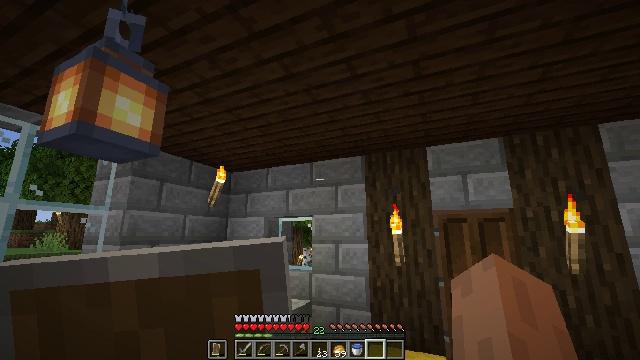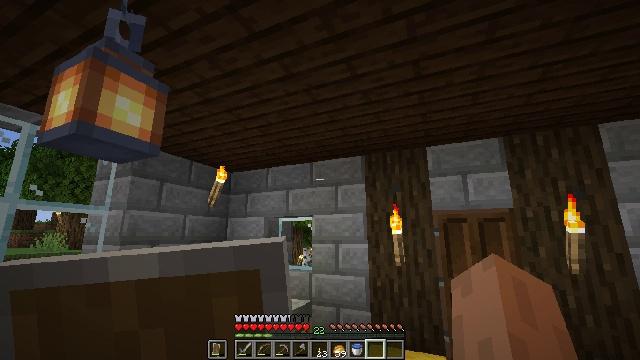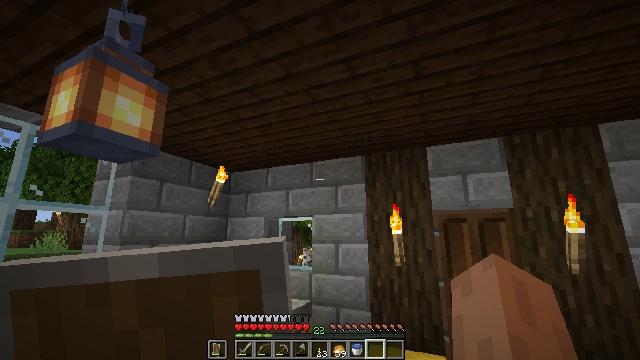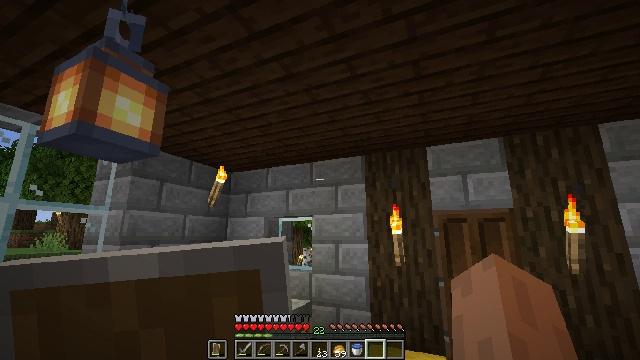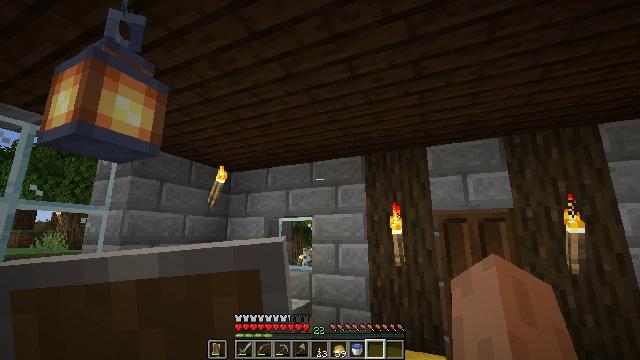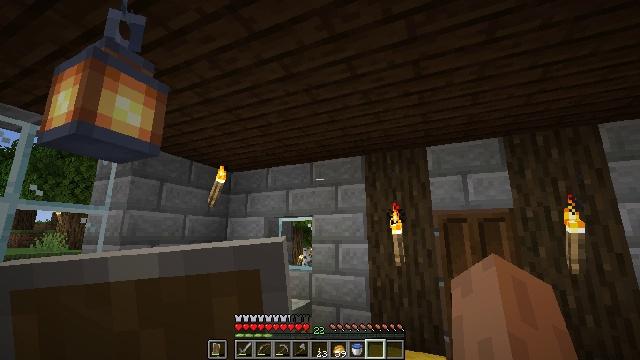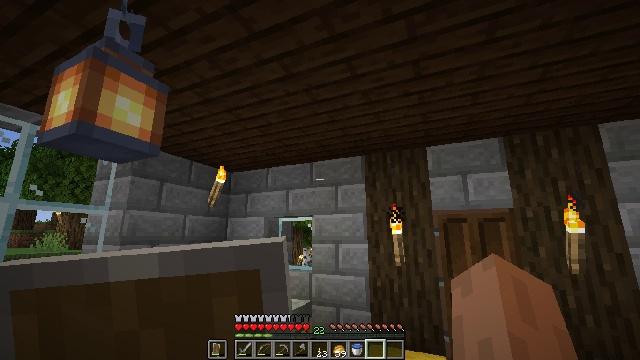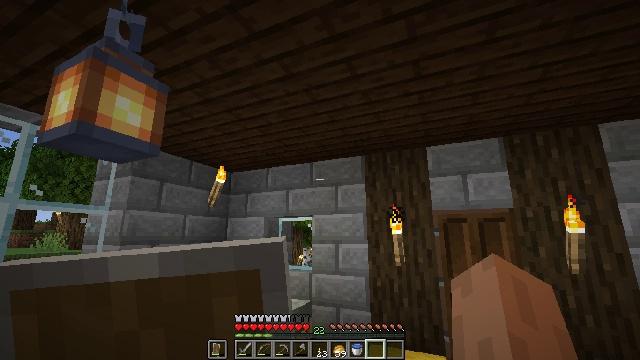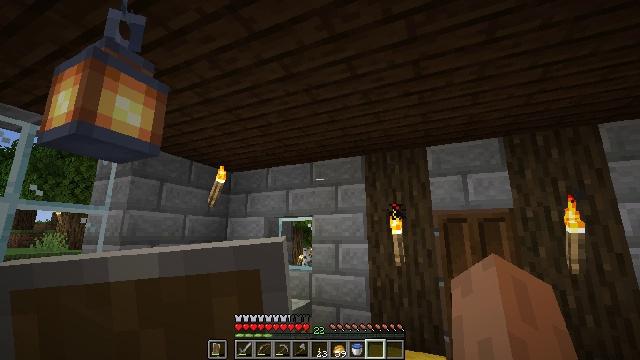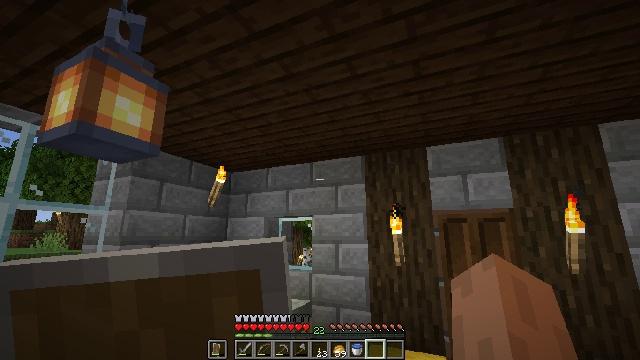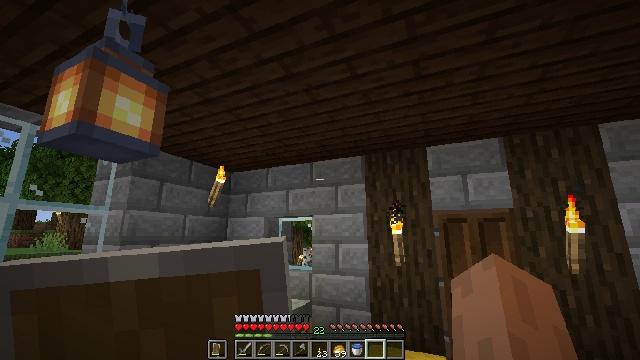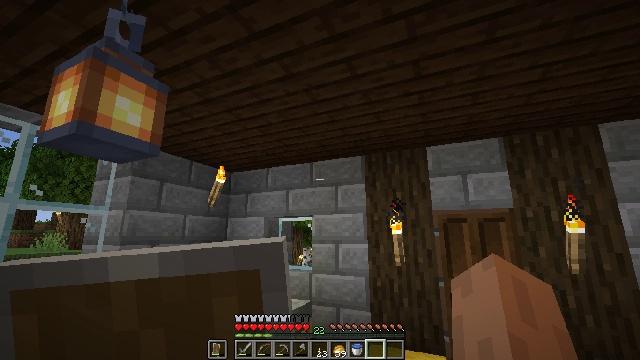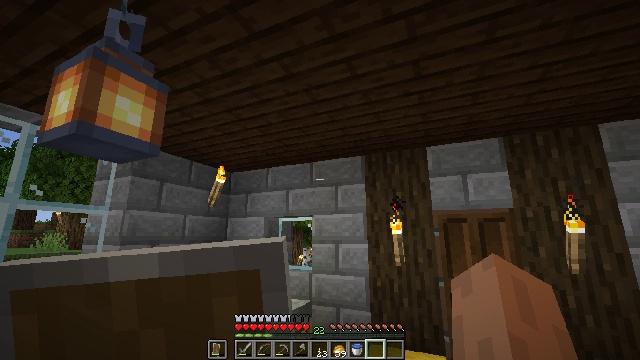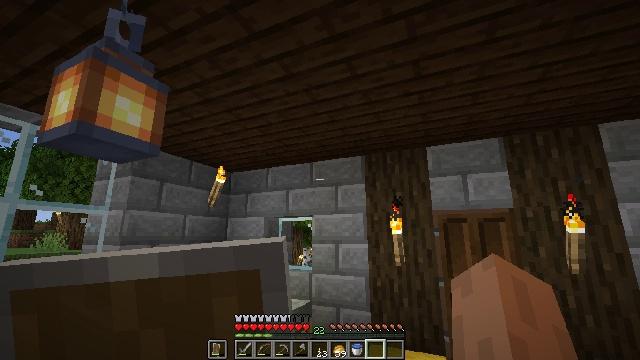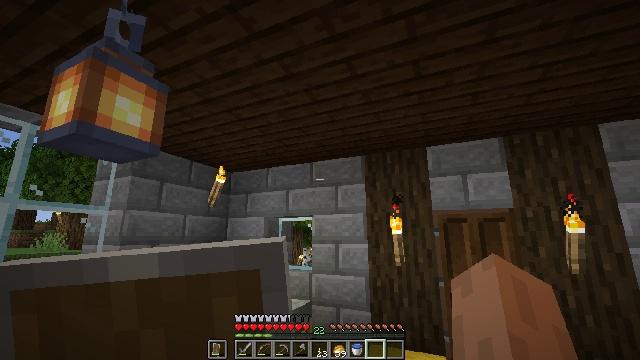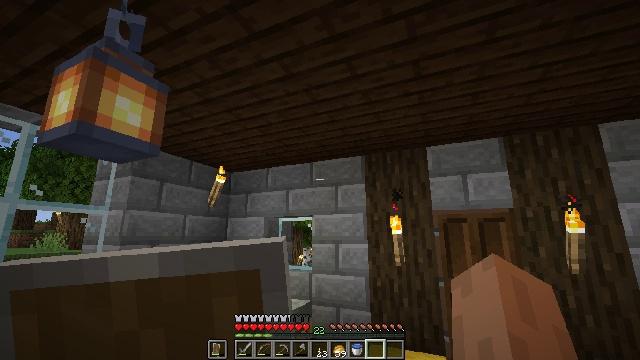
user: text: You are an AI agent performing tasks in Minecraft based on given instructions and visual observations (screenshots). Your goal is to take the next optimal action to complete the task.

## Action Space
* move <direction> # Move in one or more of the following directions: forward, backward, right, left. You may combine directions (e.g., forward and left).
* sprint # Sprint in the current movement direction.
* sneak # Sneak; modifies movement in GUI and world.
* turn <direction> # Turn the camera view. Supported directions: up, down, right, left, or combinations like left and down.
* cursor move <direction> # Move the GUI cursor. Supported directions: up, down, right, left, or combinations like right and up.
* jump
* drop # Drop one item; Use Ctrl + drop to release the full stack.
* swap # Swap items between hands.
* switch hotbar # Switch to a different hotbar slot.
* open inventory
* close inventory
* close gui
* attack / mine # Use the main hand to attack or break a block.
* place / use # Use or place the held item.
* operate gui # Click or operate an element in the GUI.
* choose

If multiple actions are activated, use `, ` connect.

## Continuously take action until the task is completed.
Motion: motion action
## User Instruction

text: Break the chest to retrieve items inside.
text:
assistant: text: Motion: no_op
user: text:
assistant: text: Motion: no_op
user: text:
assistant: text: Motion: no_op
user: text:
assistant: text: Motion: no_op
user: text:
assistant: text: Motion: no_op
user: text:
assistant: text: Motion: no_op
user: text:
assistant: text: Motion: no_op
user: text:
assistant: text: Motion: no_op
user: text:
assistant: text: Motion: no_op
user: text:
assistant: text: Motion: no_op
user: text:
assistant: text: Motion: no_op
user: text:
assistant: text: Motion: no_op
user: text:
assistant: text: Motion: no_op
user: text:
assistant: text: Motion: no_op
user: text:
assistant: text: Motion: no_op
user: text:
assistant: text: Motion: no_op
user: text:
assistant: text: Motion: no_op
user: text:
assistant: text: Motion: no_op
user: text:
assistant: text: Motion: no_op
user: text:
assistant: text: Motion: no_op
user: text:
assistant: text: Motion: no_op
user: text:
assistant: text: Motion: no_op
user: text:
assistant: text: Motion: no_op
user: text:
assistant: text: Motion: no_op
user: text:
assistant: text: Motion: no_op
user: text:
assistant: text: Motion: no_op
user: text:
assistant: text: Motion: no_op
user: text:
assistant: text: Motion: no_op
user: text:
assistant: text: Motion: no_op
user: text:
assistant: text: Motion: no_op